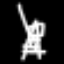
Label: The Eiffel Tower